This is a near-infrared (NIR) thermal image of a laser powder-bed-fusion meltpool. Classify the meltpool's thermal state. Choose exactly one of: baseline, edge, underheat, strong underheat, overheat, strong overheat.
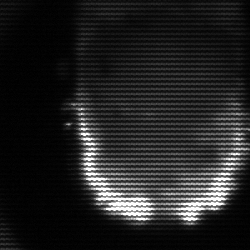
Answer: baseline